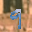
Label: 9